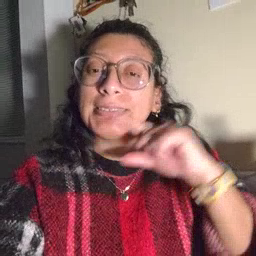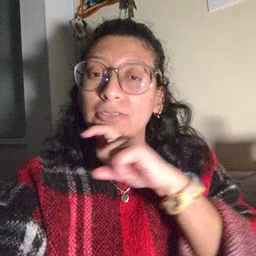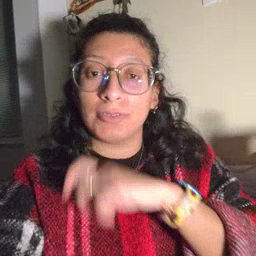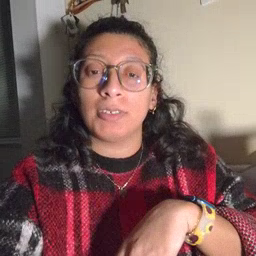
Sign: cereal